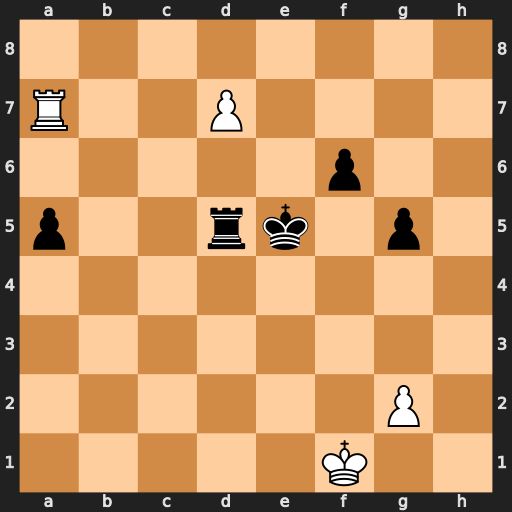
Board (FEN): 8/R2P4/5p2/p2rk1p1/8/8/6P1/5K2
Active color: w
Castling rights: -
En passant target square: -
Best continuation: Rxa5 Rxa5 d8=Q